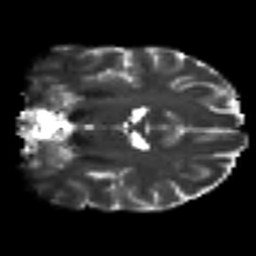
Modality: T2w
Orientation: coronal
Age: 48
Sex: female
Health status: ill
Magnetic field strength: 3 T
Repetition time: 9 s
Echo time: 0.093 s